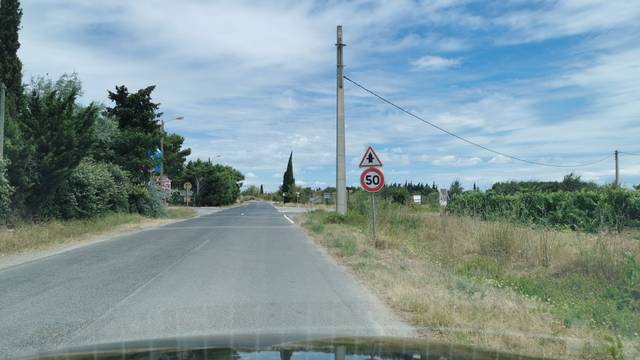
Region: France
Coordinates: 43.146, 3.004